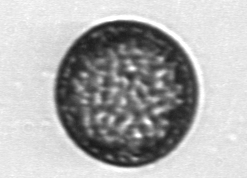
Label: Coscinodiscus